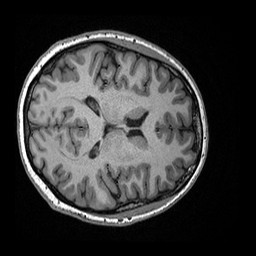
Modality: T1w
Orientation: axial
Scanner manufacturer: ge
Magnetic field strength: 3 T
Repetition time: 2.349 s
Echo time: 0.002968 s